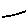
Label: line